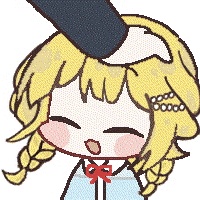
Label: anime